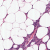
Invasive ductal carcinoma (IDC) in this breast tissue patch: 0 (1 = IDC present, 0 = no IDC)